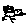
Label: bird